Interaction volume radius: 10 \u00c5
Interaction volume height: 10 \u00c5
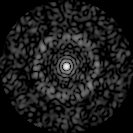
Disorder parameter: 0.8239